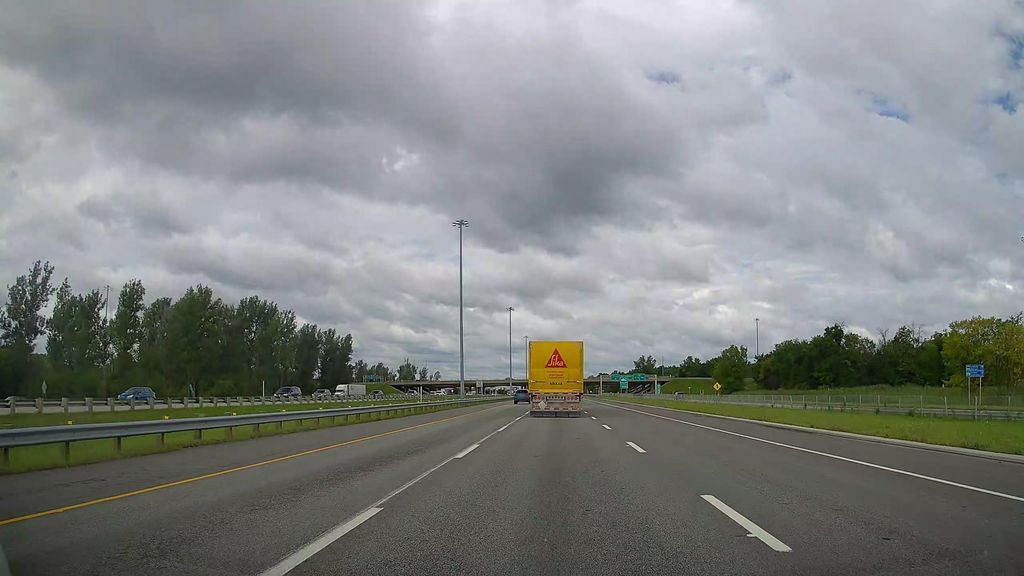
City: montreal